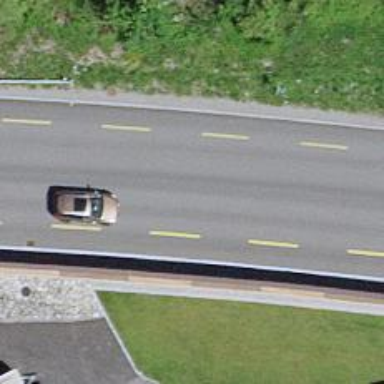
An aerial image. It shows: Secondary road with advisory cycle lane made of asphalt.